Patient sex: M
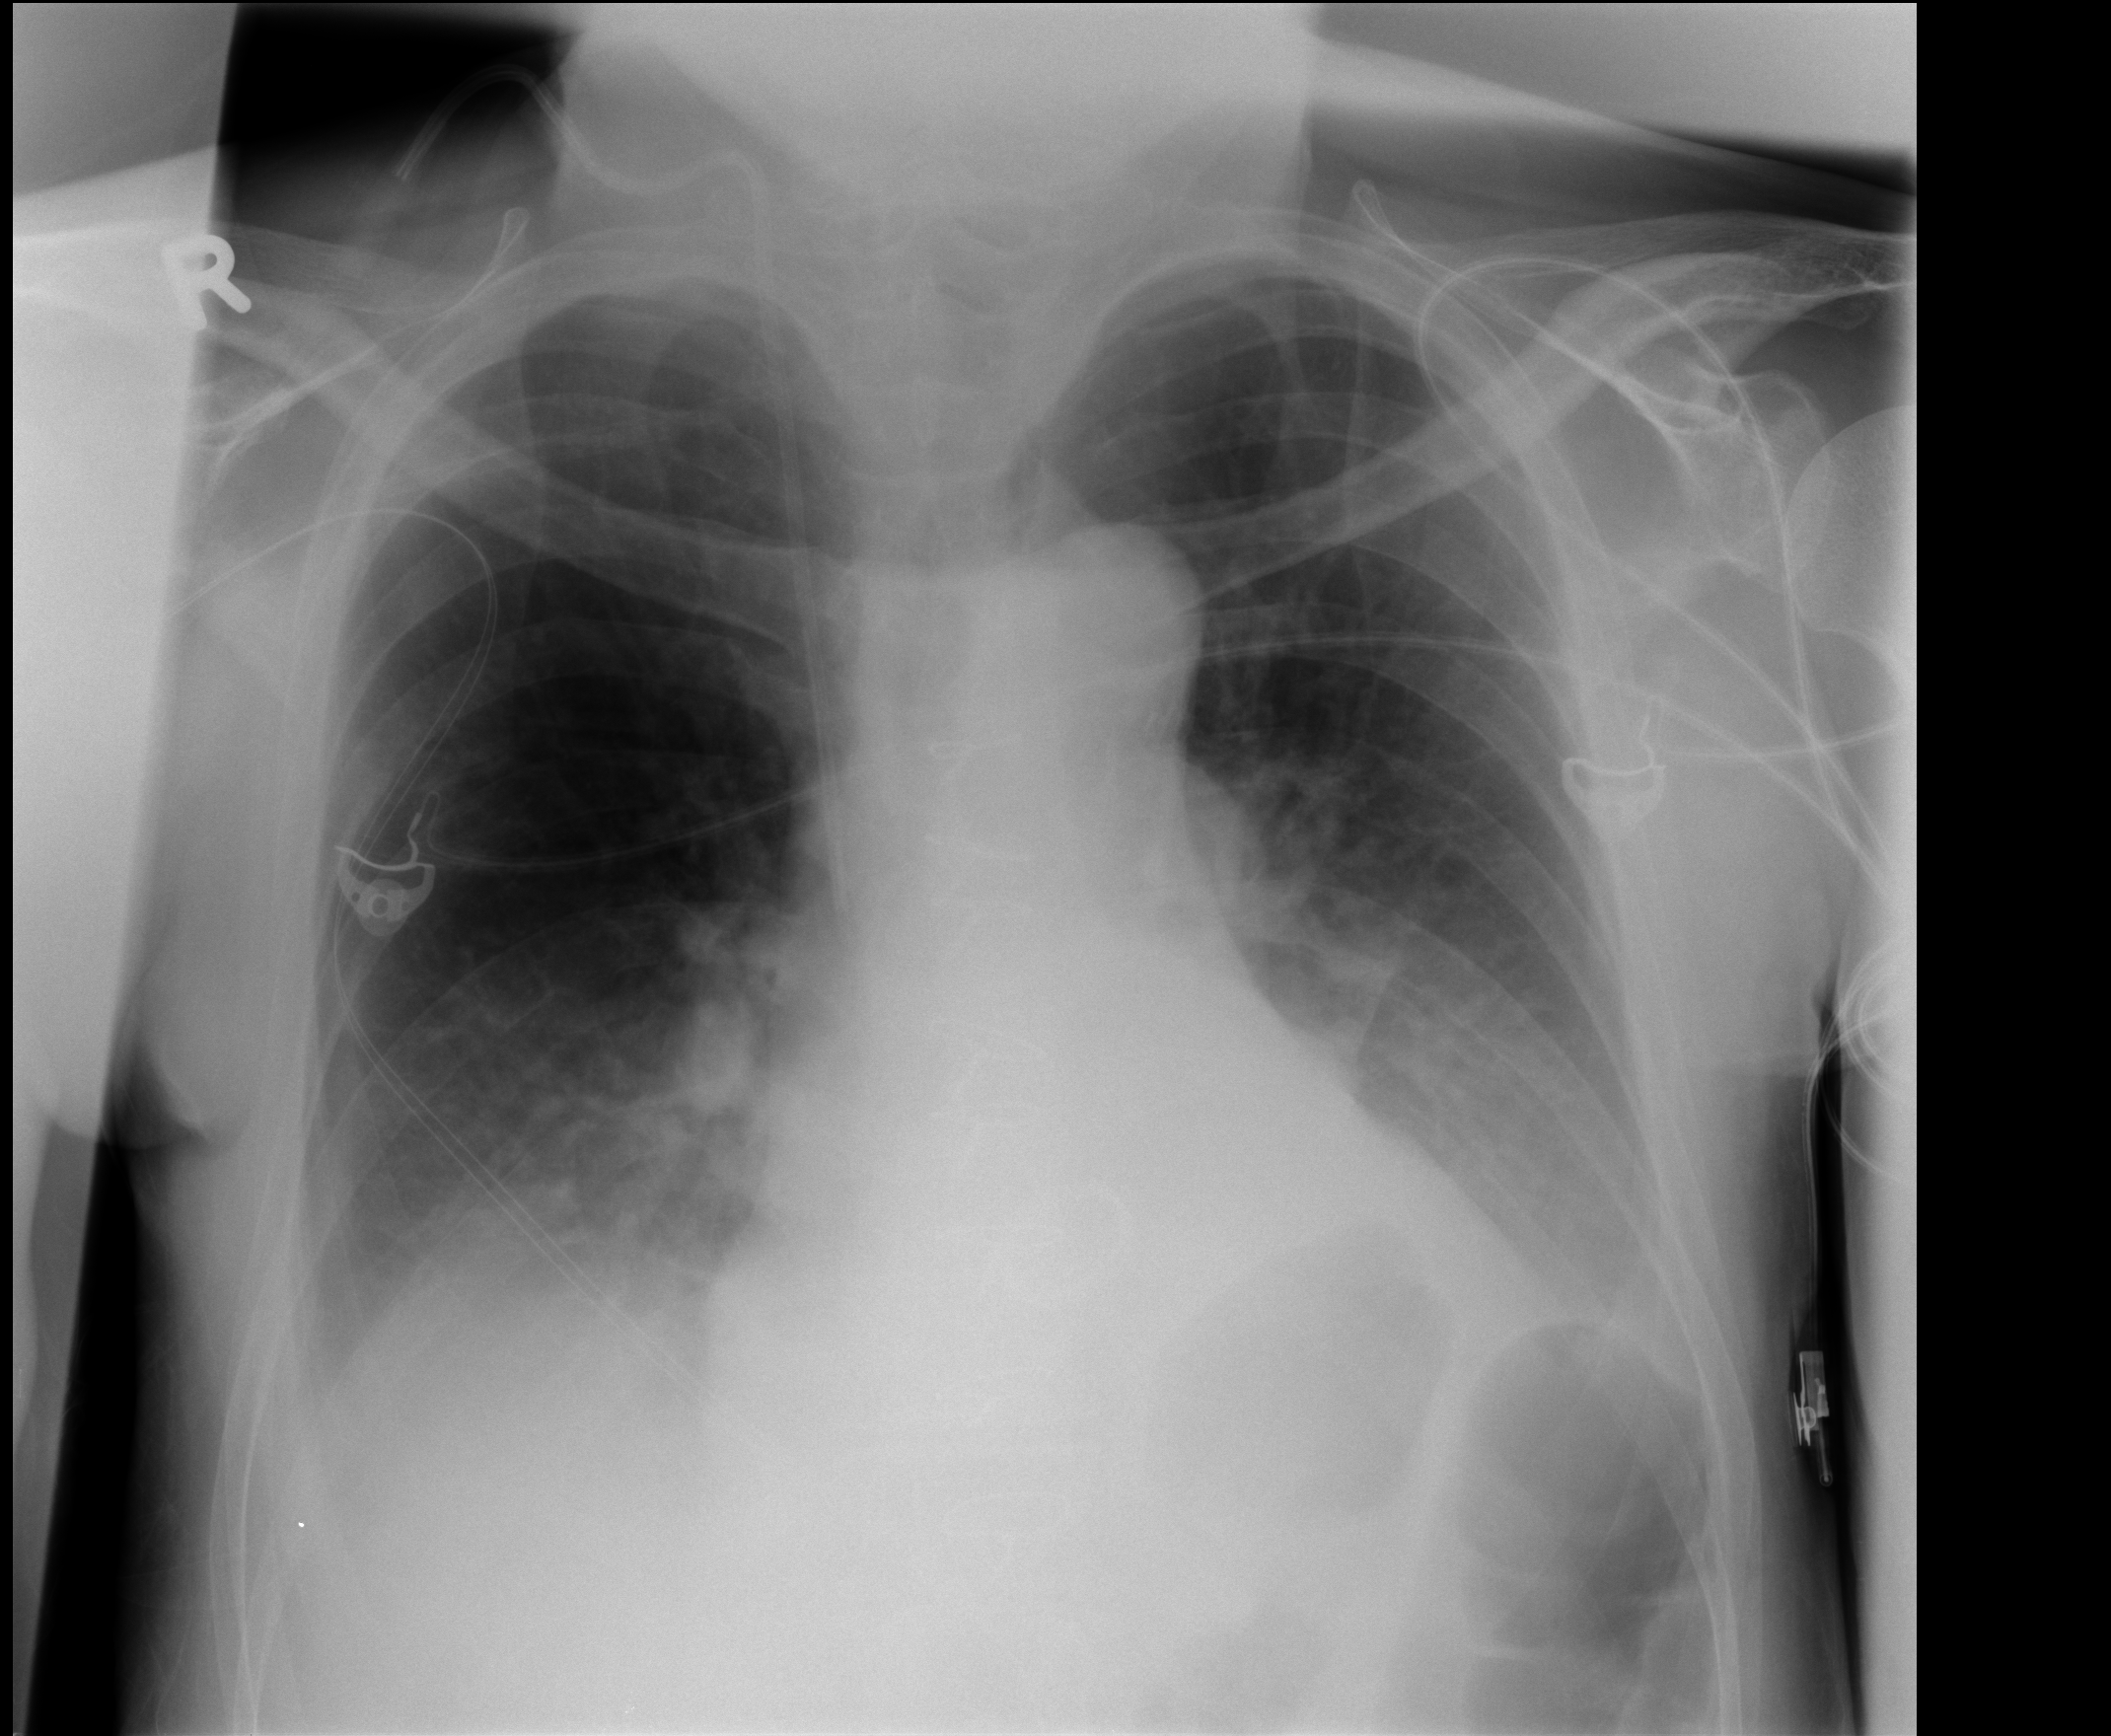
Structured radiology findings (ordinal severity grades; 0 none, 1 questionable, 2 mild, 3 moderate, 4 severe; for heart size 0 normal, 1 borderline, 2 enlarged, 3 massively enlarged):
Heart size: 1
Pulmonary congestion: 1
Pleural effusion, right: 1
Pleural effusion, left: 2
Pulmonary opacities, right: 0
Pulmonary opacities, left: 0
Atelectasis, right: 2
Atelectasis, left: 2